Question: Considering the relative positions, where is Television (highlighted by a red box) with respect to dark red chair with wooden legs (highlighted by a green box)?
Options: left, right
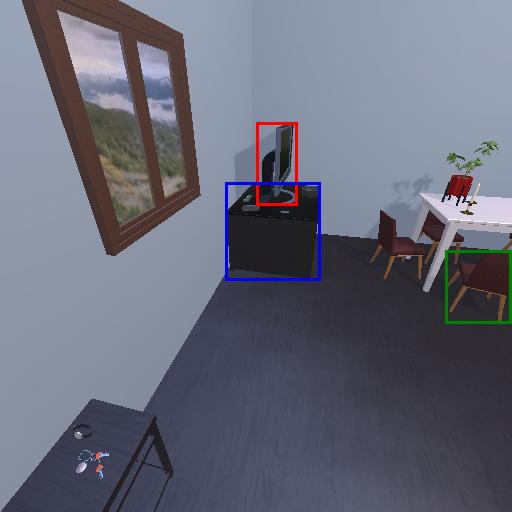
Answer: left